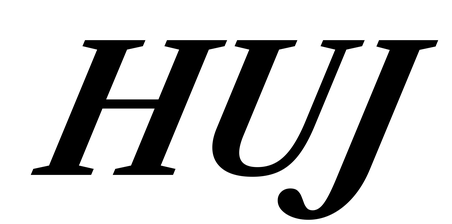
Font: LibreCaslonText-Italic_Bold_Italic